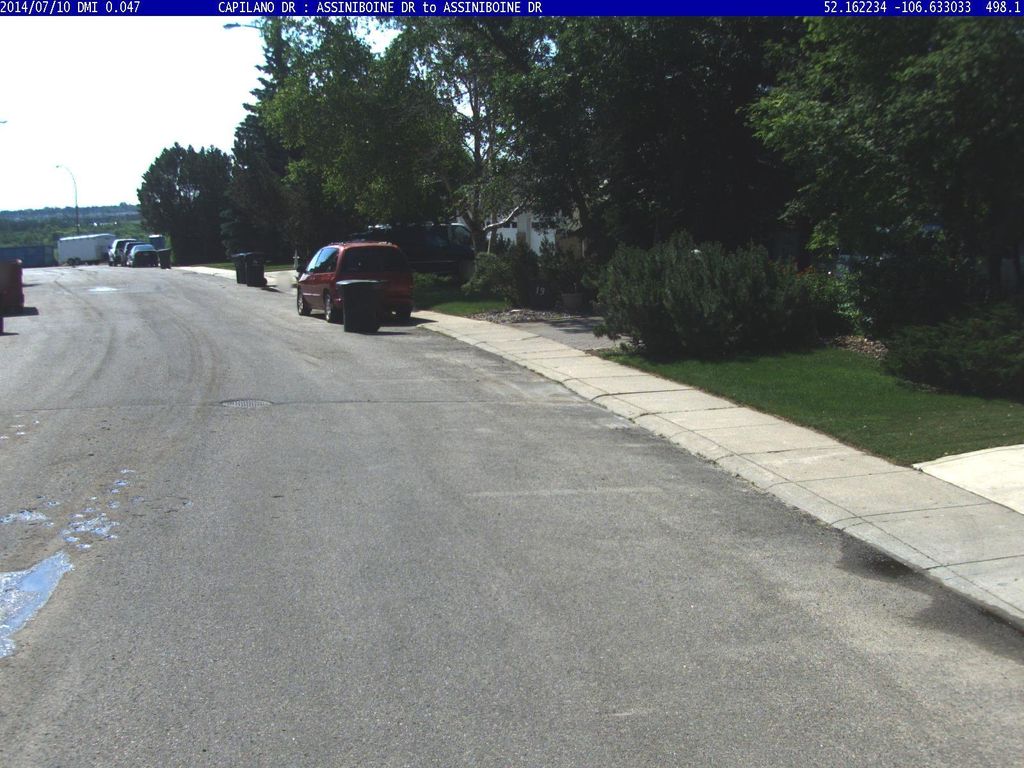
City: saskatoon